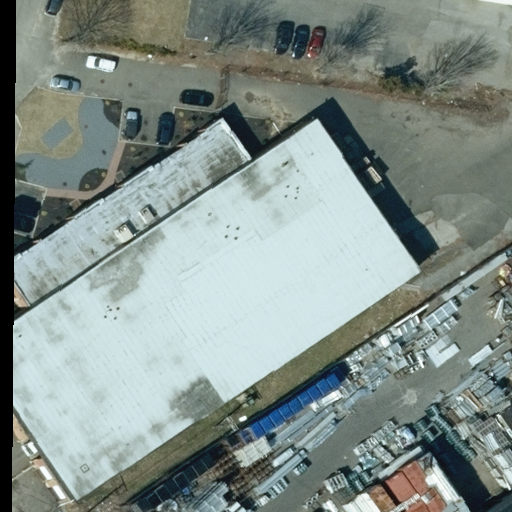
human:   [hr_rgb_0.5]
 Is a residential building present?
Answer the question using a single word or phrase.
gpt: no

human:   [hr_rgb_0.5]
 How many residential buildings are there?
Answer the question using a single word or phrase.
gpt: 0

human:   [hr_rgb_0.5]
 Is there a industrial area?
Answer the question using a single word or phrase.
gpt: yes

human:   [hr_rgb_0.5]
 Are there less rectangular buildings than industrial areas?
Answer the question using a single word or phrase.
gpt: no

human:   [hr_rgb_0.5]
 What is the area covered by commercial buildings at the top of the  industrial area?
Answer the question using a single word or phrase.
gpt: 0m2

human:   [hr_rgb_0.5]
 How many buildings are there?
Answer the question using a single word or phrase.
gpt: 3

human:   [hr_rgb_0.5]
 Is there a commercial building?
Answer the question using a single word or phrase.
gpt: no

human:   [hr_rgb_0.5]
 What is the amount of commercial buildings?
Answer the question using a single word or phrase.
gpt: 0

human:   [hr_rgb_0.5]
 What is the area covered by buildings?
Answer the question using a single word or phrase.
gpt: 3651m2

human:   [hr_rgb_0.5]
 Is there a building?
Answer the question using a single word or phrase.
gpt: yes

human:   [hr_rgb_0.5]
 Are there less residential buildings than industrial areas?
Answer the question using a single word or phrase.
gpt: yes

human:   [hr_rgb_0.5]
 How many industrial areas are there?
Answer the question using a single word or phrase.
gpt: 1

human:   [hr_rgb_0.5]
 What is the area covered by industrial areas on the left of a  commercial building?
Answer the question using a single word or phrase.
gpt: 0m2

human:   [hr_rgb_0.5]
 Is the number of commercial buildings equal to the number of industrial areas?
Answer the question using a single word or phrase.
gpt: no

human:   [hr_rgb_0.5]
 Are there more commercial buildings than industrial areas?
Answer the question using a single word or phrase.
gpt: no

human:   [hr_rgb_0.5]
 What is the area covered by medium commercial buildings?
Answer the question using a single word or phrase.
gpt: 0m2

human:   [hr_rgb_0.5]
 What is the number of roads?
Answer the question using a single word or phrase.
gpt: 0

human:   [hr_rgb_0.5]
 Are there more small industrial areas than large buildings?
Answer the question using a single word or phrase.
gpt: no

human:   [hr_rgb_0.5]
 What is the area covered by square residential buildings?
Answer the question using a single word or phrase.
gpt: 0m2

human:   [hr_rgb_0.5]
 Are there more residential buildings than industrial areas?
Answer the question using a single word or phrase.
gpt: no

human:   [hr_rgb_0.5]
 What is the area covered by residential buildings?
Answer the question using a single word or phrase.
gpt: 0m2

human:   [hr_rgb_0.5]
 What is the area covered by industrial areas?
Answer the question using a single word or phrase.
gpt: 10623m2

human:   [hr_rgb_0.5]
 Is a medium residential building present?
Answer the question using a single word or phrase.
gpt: no

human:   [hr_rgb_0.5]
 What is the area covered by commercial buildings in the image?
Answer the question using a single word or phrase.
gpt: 0m2

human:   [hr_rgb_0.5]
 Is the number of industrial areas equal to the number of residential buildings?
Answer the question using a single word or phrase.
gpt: no

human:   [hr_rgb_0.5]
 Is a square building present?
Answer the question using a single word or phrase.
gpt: no

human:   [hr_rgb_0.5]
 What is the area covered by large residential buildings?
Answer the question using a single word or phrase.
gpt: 0m2

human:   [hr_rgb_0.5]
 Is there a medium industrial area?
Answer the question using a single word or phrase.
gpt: no

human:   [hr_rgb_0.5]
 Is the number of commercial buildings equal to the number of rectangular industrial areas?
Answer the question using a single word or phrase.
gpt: no

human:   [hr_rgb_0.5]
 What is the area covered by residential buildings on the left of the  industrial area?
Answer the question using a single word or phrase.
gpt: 0m2

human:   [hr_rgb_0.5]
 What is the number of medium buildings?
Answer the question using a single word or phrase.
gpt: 0

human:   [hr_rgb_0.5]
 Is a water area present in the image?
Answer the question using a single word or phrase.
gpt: no

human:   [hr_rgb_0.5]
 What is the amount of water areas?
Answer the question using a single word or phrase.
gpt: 0

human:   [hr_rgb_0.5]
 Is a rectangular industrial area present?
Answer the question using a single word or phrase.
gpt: yes

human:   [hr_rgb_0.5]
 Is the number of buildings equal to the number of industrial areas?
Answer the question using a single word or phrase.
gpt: no

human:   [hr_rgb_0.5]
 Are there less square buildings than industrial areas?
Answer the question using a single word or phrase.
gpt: yes

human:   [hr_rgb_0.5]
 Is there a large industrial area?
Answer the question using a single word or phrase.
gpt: yes

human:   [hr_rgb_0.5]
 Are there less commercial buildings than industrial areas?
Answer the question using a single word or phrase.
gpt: yes

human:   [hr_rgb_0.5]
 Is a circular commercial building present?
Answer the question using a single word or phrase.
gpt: no

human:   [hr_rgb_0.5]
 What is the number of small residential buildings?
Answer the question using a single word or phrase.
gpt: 0

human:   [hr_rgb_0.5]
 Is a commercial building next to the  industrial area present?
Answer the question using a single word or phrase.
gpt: no

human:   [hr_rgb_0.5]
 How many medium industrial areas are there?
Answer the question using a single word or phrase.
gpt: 0

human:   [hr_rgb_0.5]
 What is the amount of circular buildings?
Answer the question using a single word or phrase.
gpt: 0

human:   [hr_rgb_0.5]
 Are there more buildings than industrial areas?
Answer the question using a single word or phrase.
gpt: yes

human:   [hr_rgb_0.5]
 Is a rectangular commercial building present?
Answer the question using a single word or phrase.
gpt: no

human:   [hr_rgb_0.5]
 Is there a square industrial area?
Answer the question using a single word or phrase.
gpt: no

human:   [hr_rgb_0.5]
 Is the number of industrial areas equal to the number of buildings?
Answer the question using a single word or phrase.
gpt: no

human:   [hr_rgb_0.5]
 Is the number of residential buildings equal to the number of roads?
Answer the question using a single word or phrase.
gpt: yes

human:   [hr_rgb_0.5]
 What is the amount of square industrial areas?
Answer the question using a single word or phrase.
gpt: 0

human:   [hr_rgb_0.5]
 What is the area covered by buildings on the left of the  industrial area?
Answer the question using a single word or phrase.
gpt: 3651m2

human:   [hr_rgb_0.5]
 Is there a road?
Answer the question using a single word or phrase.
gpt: no

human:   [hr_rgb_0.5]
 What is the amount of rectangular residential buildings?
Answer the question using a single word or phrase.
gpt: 0

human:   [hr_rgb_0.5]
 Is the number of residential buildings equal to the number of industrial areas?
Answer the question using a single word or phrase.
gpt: no

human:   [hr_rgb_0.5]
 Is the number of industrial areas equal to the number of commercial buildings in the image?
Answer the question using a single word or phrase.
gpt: no

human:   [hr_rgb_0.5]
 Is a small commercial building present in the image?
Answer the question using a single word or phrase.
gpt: no

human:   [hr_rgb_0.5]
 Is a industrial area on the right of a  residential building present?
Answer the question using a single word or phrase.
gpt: no

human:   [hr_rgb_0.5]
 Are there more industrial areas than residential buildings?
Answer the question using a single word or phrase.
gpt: yes

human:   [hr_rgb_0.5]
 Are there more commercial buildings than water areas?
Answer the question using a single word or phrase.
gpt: no

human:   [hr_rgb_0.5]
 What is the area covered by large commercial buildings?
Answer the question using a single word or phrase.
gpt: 0m2

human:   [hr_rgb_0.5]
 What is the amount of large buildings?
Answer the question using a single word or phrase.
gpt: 1

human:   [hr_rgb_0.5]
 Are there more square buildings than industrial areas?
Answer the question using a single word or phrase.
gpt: no

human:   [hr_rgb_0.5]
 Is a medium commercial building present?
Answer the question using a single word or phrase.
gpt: no

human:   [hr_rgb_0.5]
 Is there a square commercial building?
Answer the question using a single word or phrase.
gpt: no

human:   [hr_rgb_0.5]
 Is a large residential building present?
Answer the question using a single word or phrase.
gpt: no